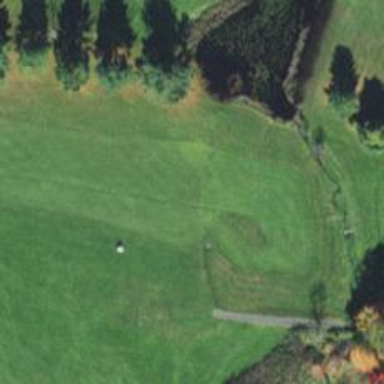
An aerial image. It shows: Golf hole.